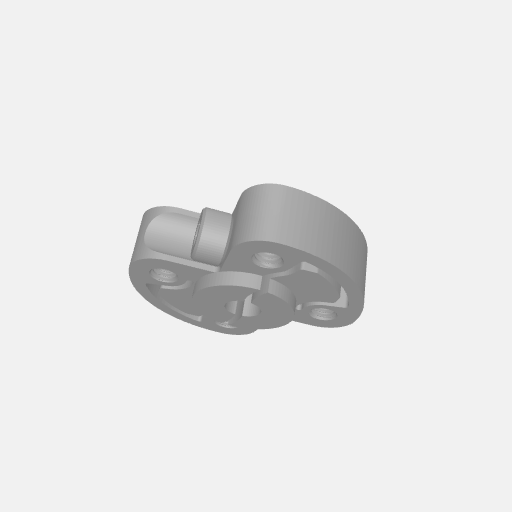
Part: SonicHub5ID